Question: Find the minimum number of moves required to get from the Tower of Hanoi state described in the figure to the completed state
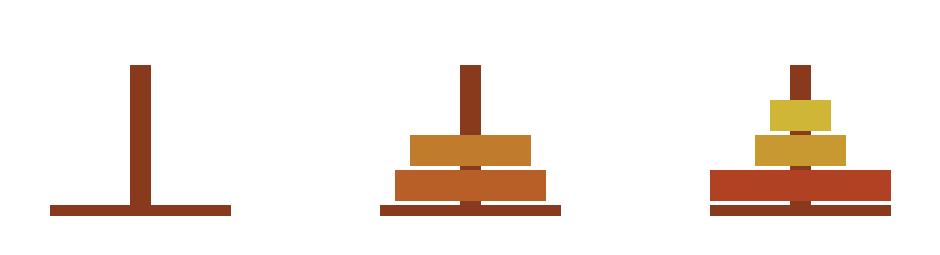
Answer: 12